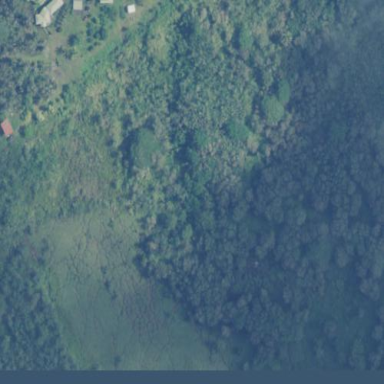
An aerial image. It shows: Orchard filled with papaya trees.